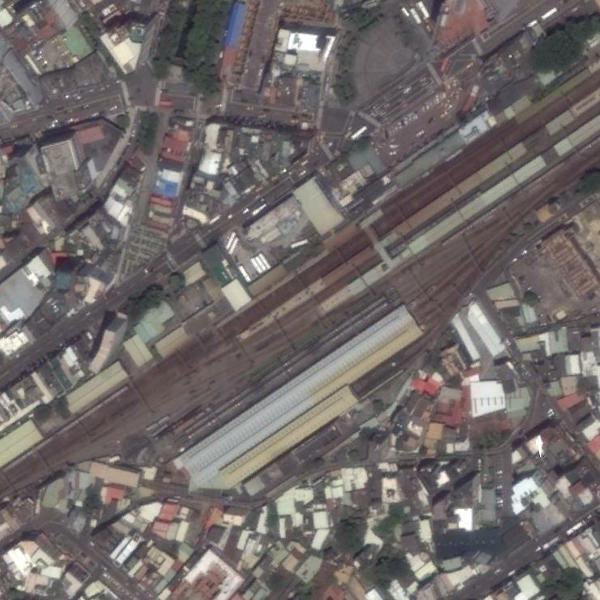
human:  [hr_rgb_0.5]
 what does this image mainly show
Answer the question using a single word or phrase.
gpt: railway station